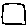
Label: square